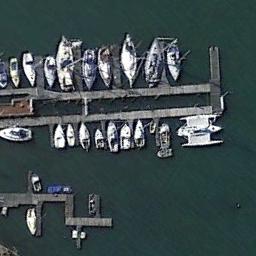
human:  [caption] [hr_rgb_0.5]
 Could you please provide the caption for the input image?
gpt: Many yachts moored neatly on the sea side of the harbor .

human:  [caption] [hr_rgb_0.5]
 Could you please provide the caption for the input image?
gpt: Many ships are in the harbor .

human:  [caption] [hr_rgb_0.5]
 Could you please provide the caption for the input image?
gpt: The ships in the harbor are combined into two Numbers three .

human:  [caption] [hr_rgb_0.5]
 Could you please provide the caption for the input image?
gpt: The harbor has lots of neatly docked boats and the color of the waters is green .

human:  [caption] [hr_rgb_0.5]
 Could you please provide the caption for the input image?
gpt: There are some ships at the harbor .